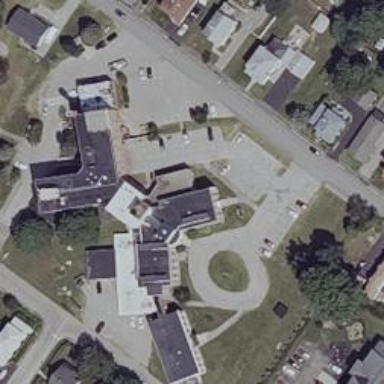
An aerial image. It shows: Nursing home.